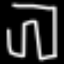
Label: pants